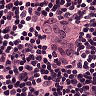
Metastatic tissue present: yes